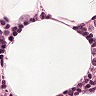
Metastatic tissue present: no